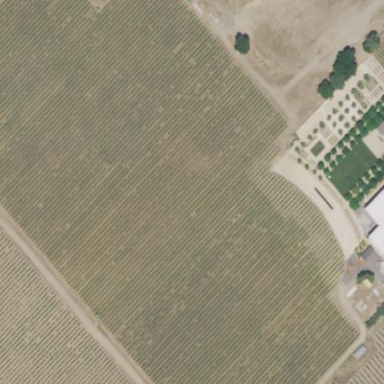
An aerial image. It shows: Vineyard with wine grapes as the main crop.